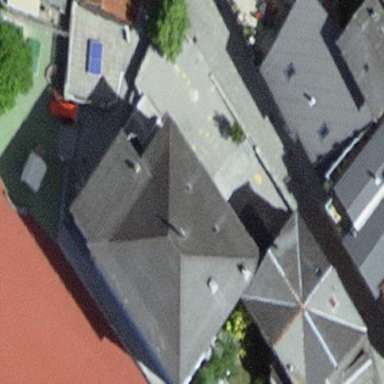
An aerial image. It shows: School building.